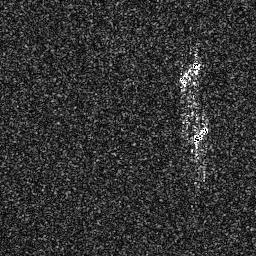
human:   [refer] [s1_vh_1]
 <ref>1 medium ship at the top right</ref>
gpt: <box>[[68, 22, 79, 33, 0]]</box>